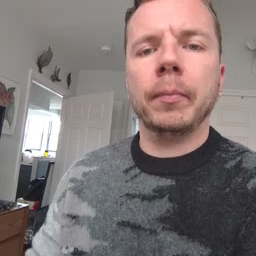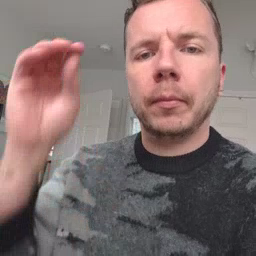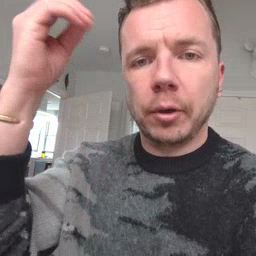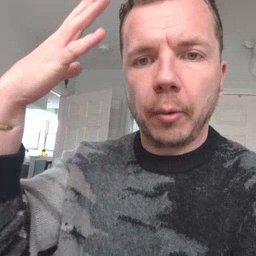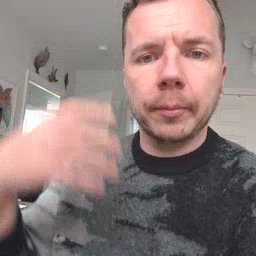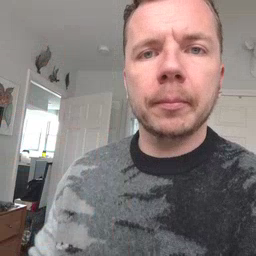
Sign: shower